Aerial crown-view tile of a tropical tree (Barro Colorado Island, Panama), acquired 20250512:
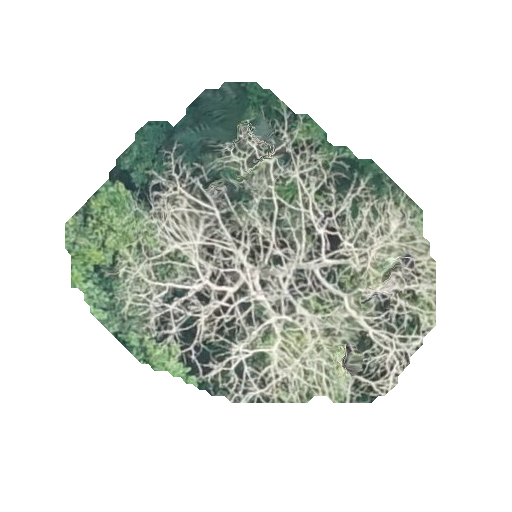
Species: Dipteryx oleifera
GBIF accepted scientific name: Dipteryx oleifera
Crown area: 124.571 m²